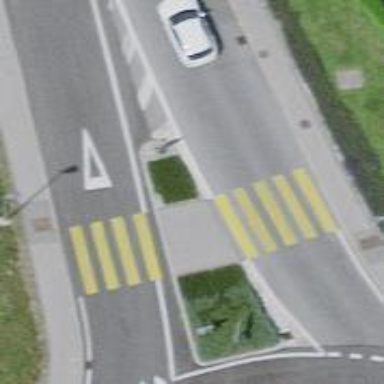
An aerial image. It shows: Kerb serving as barrier.